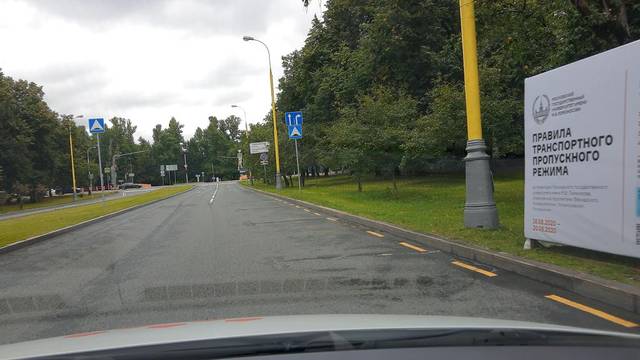
Region: Russia
Coordinates: 55.703, 37.538